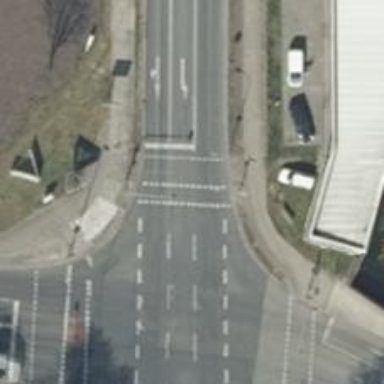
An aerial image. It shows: Traffic signals at road crossing.